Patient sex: F
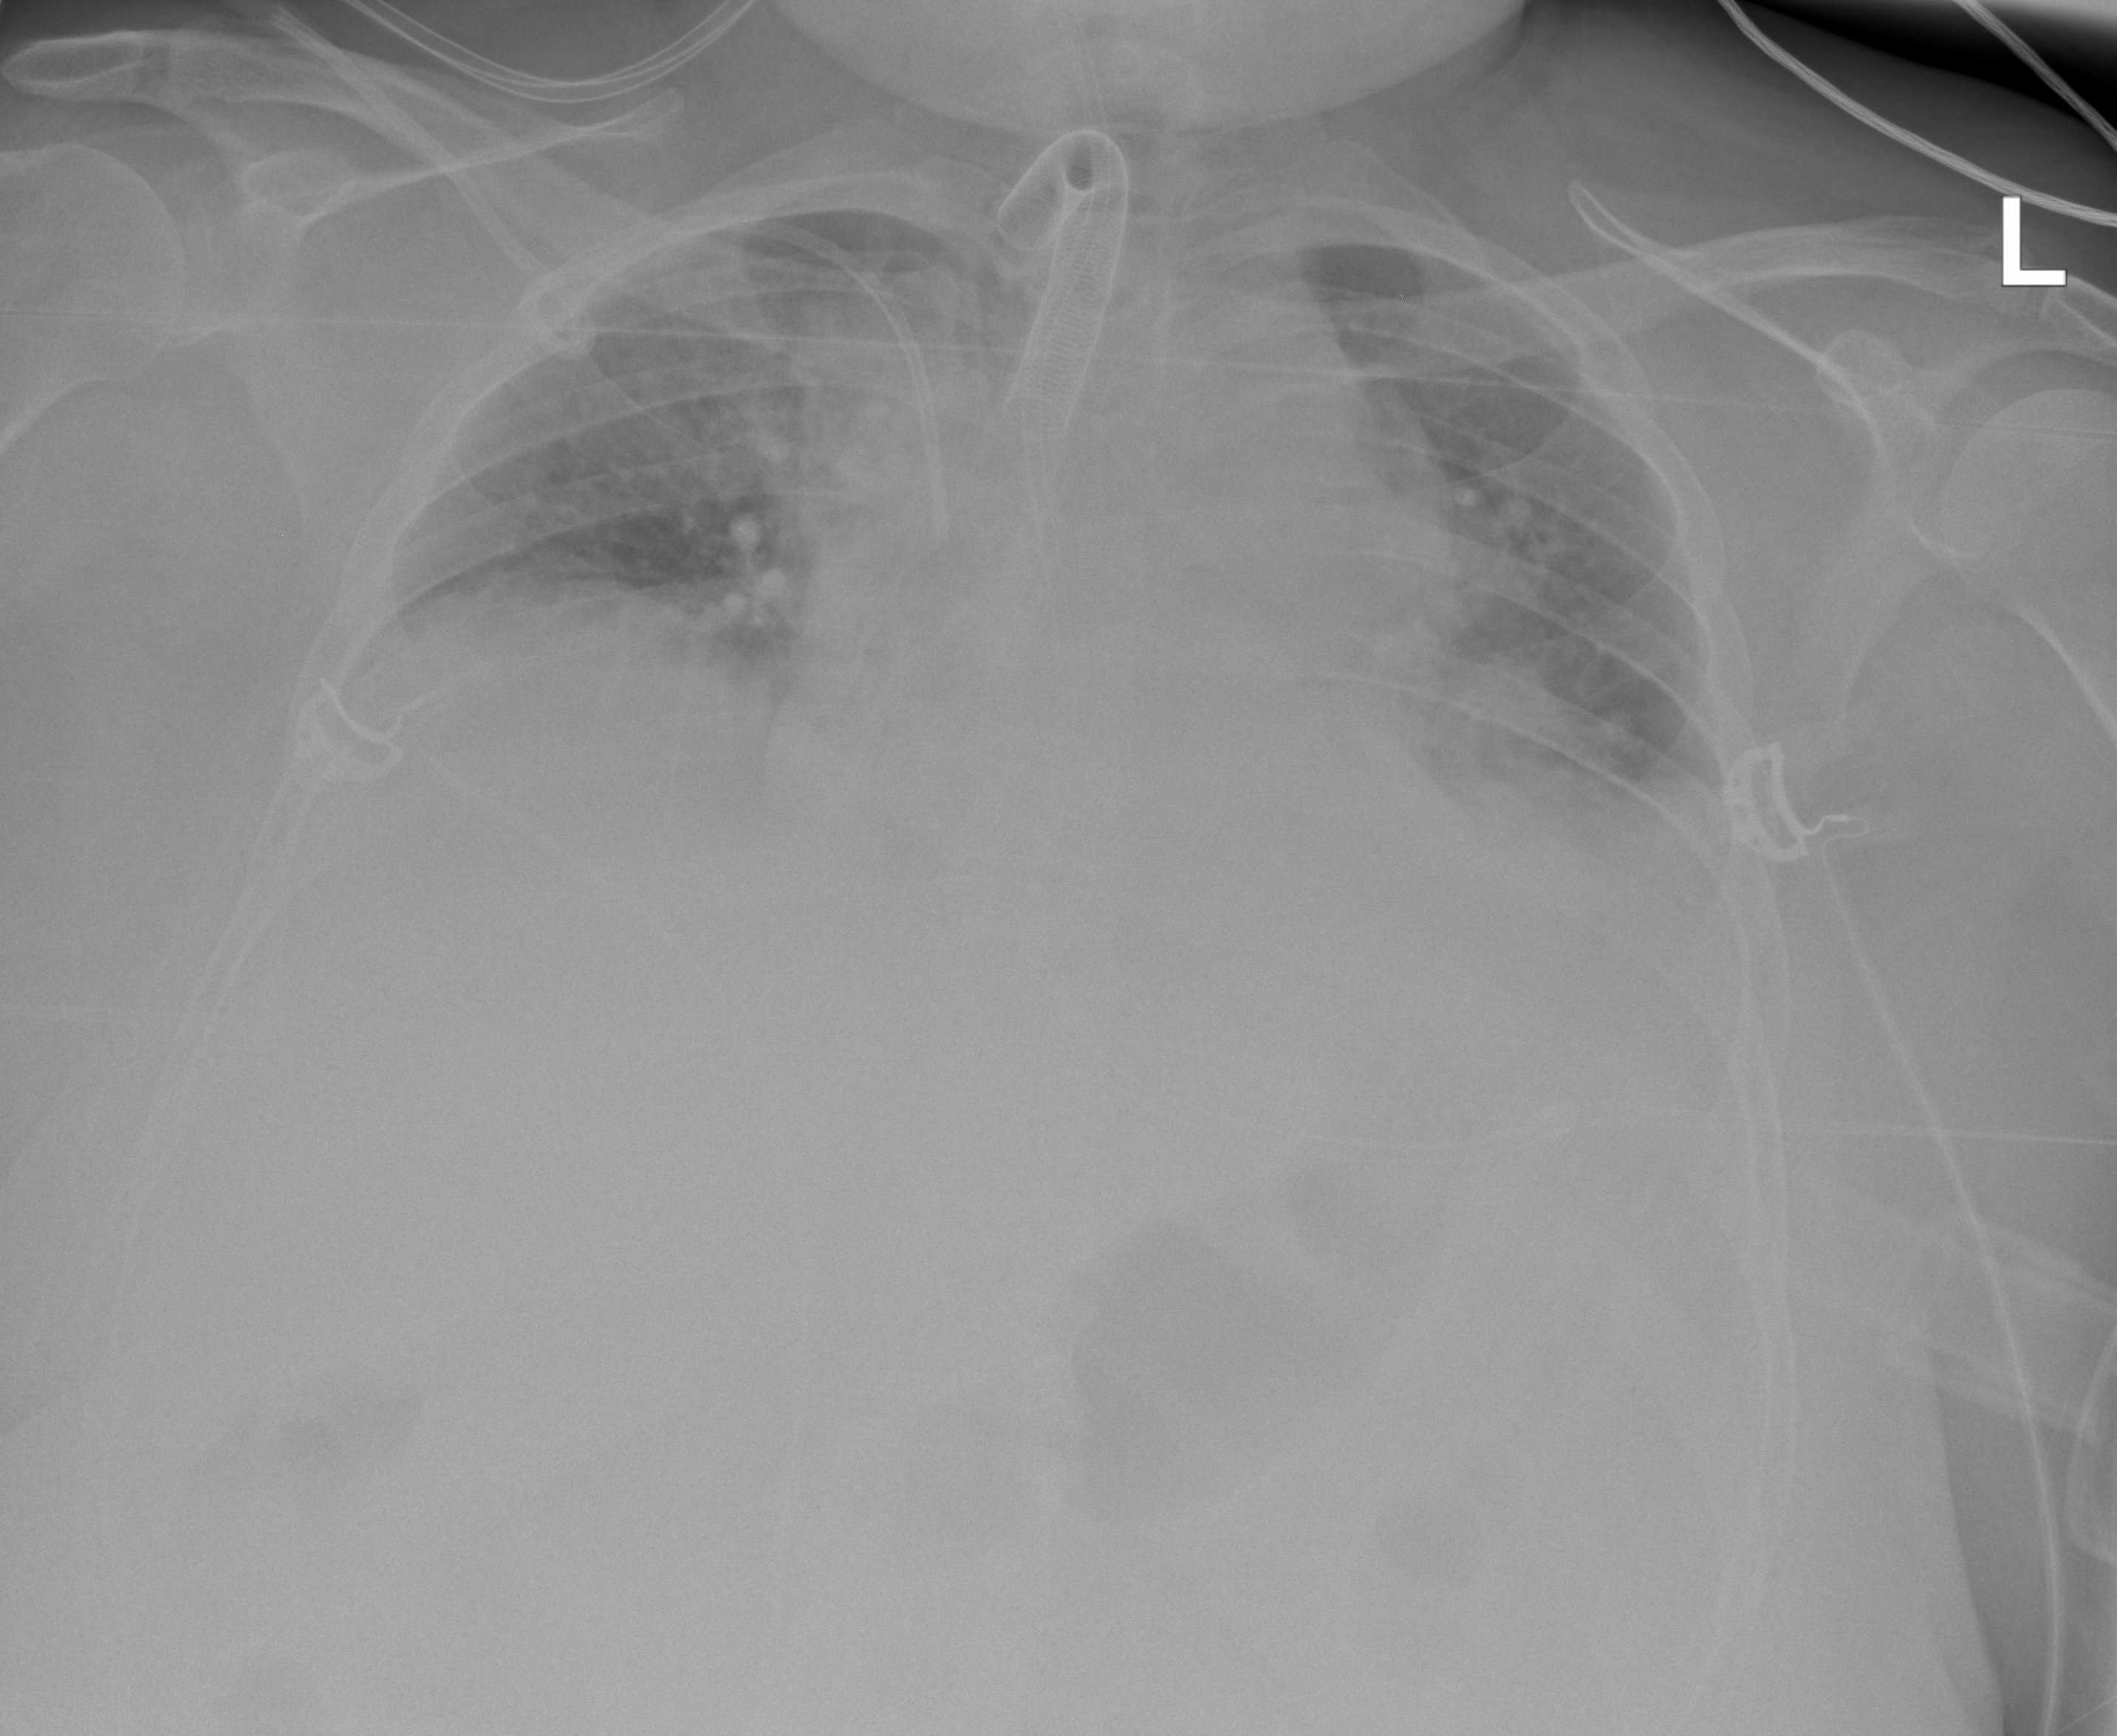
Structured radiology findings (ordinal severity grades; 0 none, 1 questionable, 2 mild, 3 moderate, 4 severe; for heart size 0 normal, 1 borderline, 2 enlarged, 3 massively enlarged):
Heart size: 1
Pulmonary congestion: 2
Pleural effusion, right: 2
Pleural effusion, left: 2
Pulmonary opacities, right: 1
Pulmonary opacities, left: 0
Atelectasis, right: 2
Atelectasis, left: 2